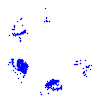
Particle: proton